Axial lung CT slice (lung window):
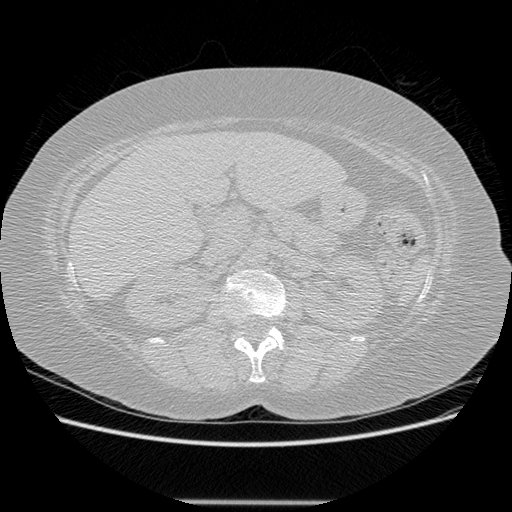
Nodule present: no